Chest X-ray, PA view. Patient: 69 years old, sex M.
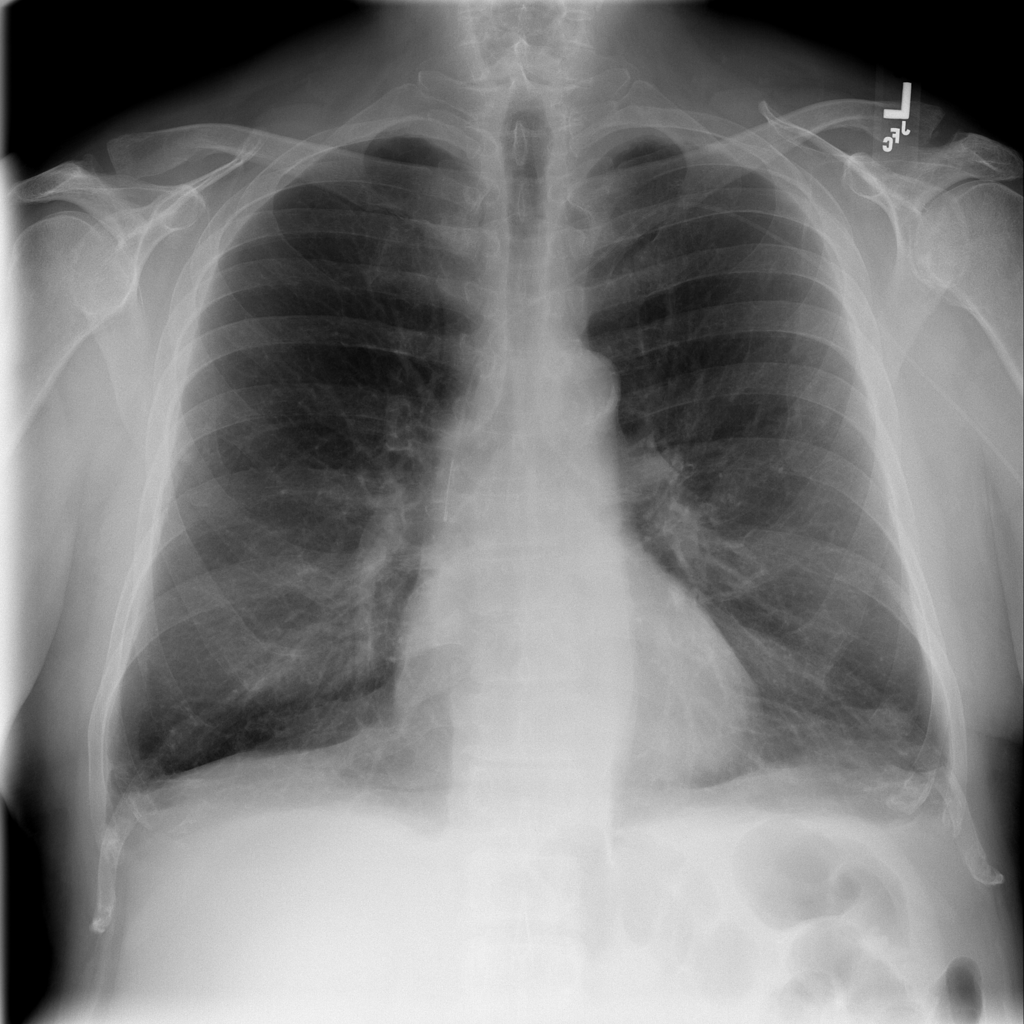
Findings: No Finding